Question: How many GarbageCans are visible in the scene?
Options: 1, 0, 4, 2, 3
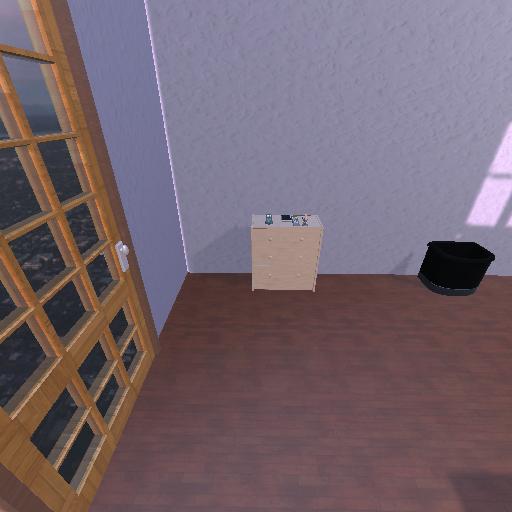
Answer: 1